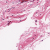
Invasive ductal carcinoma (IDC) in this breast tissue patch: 0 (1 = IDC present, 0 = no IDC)